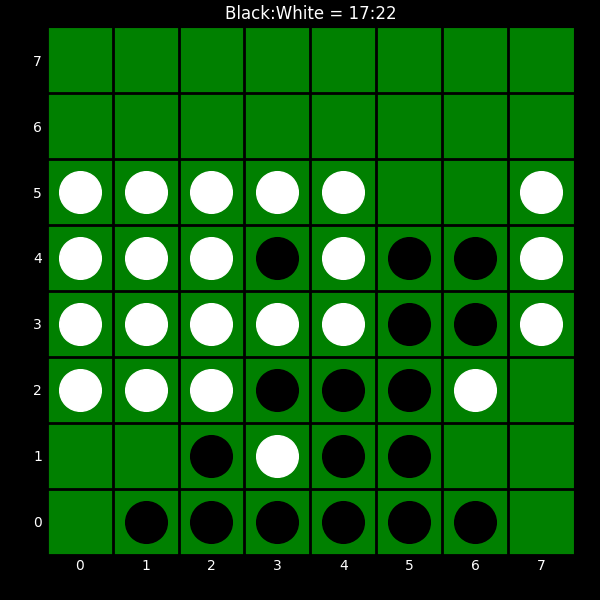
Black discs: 17
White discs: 22